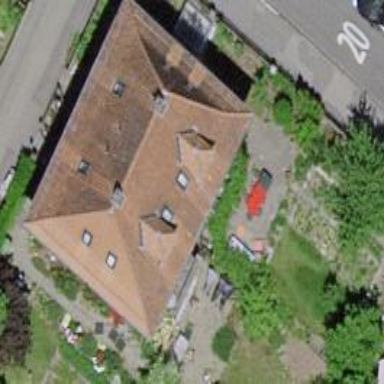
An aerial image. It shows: Semi-detached house with hipped roof that is maroon in color. The roof is oriented across the structure.